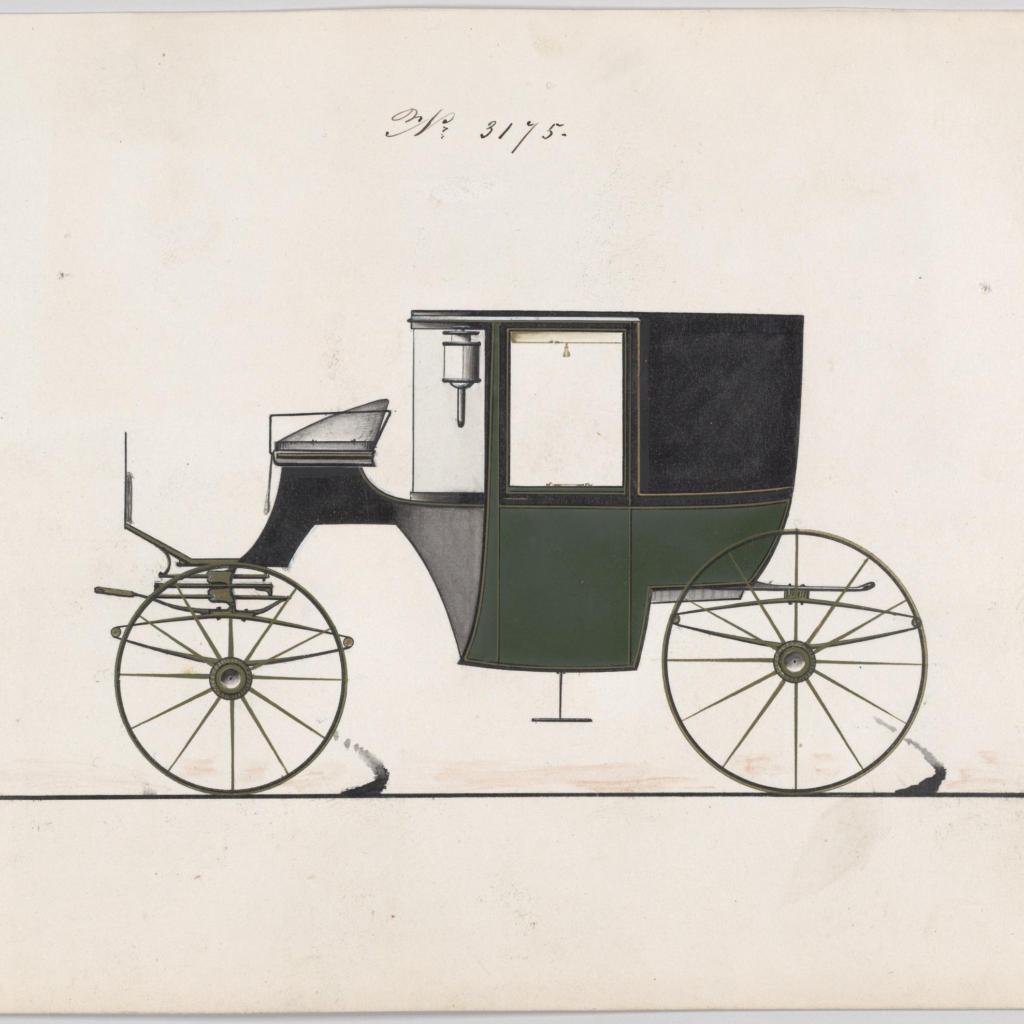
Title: Design for Coupé, no. 3175
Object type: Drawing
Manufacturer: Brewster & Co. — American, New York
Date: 1875
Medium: Pen and black ink, watercolor an gouache with gum arabic and metallic ink
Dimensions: sheet: 6 7/16 x 9 3/4 in. (16.4 x 24.8 cm)
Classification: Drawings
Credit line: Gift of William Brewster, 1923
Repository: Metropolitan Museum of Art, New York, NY